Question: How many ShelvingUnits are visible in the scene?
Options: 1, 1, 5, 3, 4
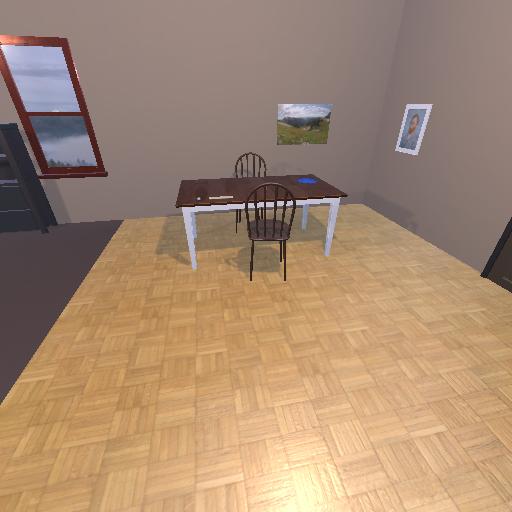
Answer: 1